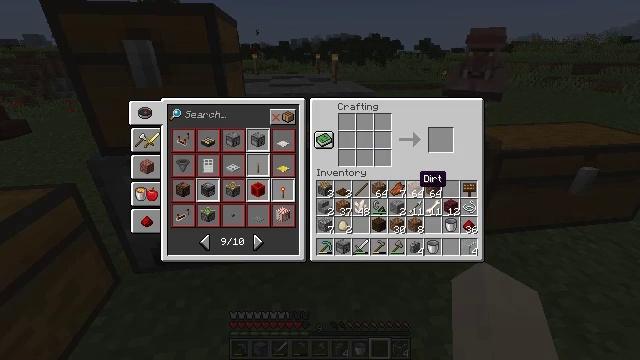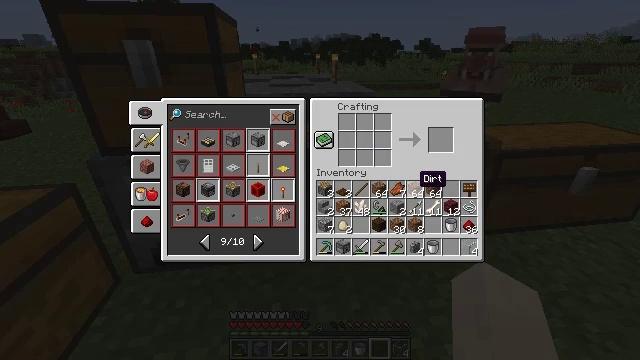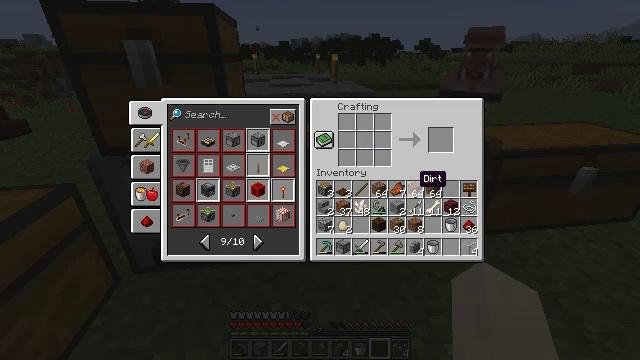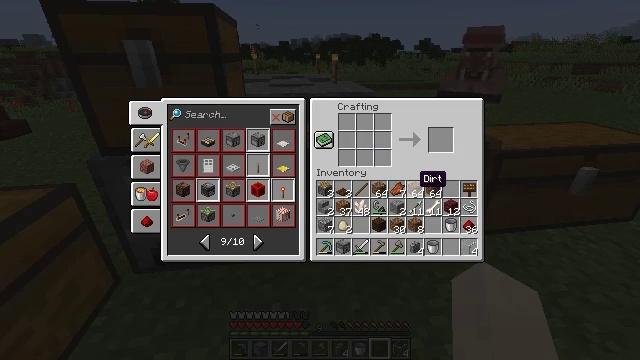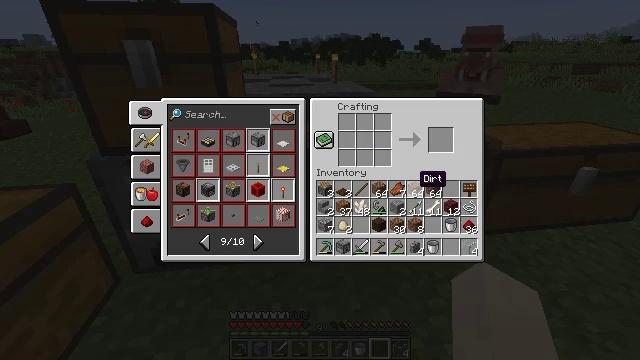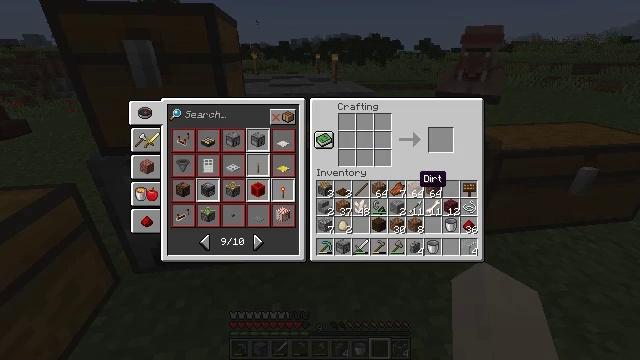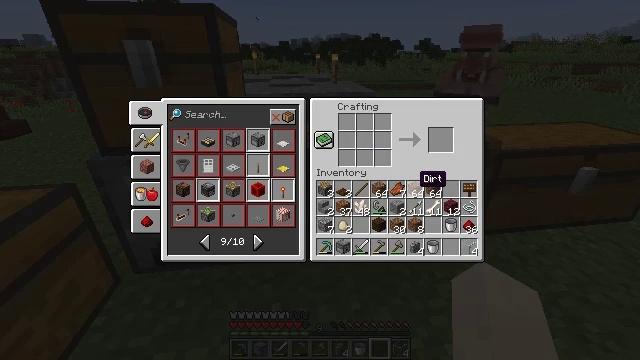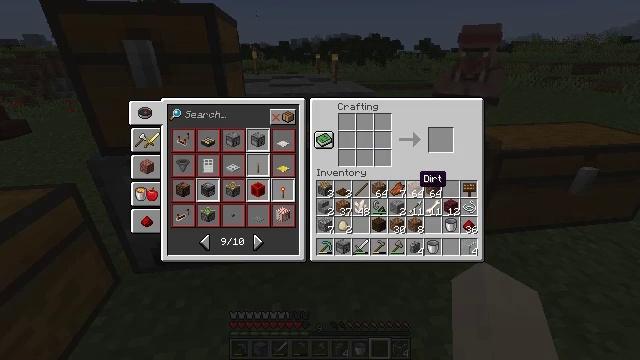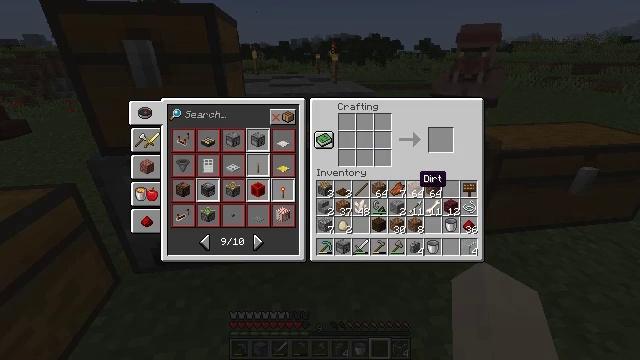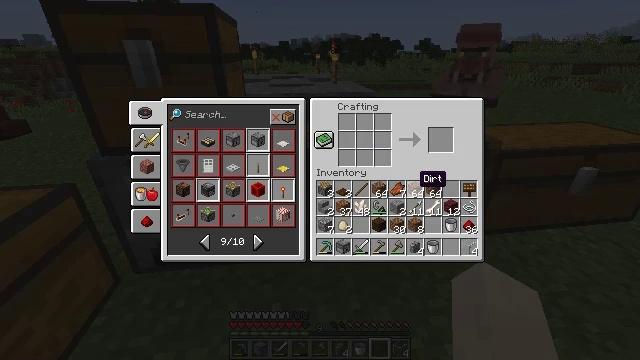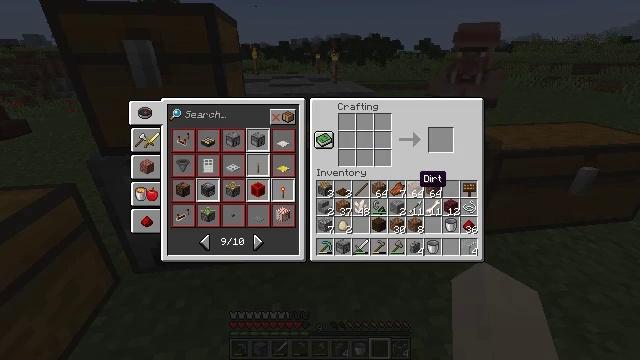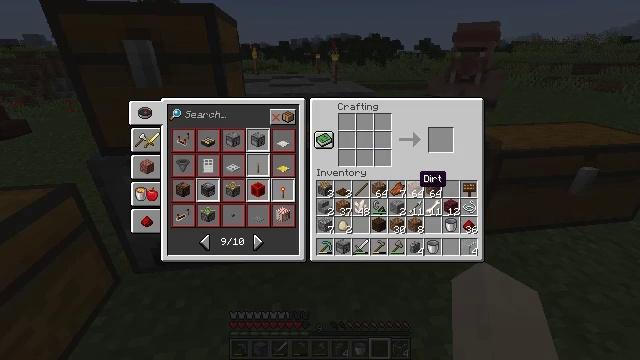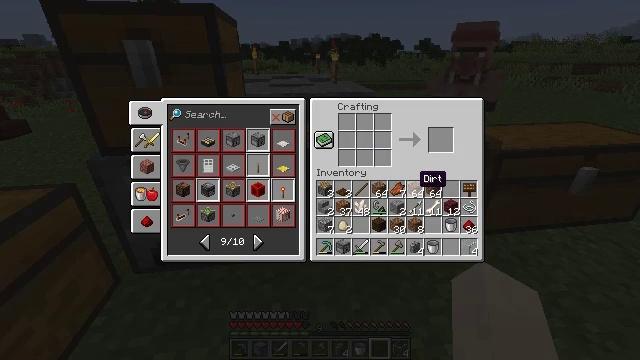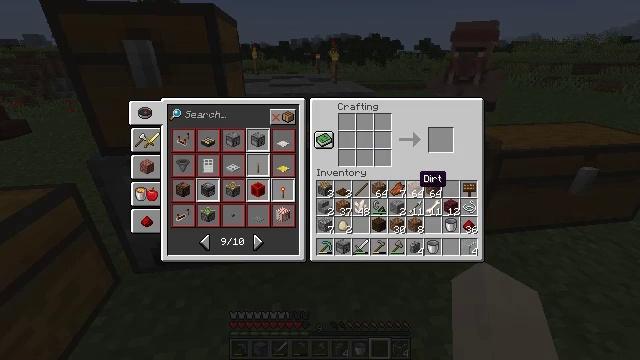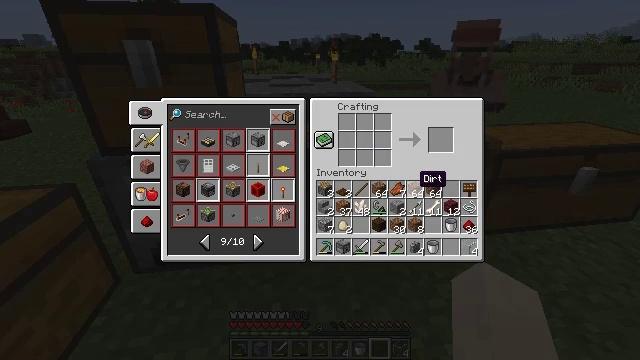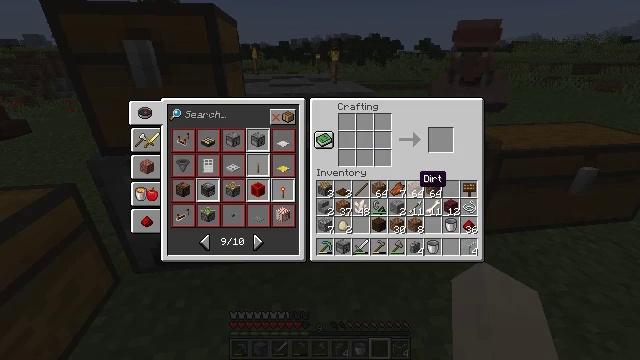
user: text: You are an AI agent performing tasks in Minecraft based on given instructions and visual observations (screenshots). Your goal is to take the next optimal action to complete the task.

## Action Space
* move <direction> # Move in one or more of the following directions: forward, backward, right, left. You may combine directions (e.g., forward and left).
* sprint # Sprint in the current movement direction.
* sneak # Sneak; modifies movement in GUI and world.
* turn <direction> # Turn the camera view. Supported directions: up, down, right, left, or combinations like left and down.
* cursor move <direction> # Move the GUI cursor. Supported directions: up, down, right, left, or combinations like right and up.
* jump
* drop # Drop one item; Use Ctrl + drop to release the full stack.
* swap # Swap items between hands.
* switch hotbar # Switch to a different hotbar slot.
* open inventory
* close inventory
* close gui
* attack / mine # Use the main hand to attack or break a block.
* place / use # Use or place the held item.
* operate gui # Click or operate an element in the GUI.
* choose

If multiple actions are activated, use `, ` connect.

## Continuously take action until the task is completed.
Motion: motion action
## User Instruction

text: Open a furnace to smelt glass.
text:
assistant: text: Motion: no_op
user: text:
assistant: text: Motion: no_op
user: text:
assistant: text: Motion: no_op
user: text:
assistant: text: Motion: no_op
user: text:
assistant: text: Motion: no_op
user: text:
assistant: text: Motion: no_op
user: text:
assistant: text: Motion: no_op
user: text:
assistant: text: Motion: no_op
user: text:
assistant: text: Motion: no_op
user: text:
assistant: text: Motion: no_op
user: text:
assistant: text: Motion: no_op
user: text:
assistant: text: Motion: no_op
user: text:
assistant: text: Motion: no_op
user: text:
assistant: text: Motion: no_op
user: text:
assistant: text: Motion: no_op
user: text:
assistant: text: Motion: no_op
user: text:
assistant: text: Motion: no_op
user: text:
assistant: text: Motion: no_op
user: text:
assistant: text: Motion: no_op
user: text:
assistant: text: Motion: no_op
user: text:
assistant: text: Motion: no_op
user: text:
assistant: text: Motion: no_op
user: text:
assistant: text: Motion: no_op
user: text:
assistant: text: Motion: no_op
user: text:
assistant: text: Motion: no_op
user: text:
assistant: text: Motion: no_op
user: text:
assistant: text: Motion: no_op
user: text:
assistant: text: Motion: no_op
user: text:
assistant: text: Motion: no_op
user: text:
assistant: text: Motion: no_op